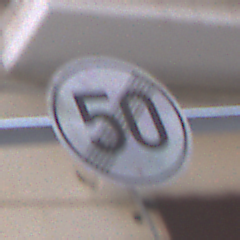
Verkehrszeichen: EndeGeschwindigkeit50
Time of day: MorningAfternoon
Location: Outdoor (Urban)
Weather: PartlyCloudy
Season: NotSpecified
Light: Natural